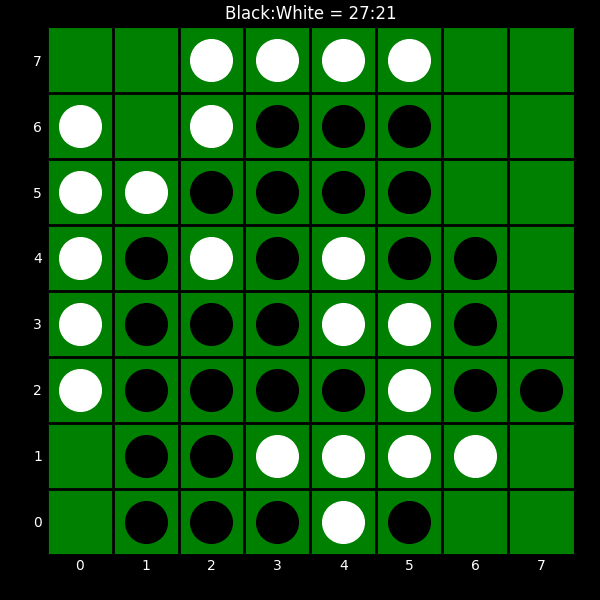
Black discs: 27
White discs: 21